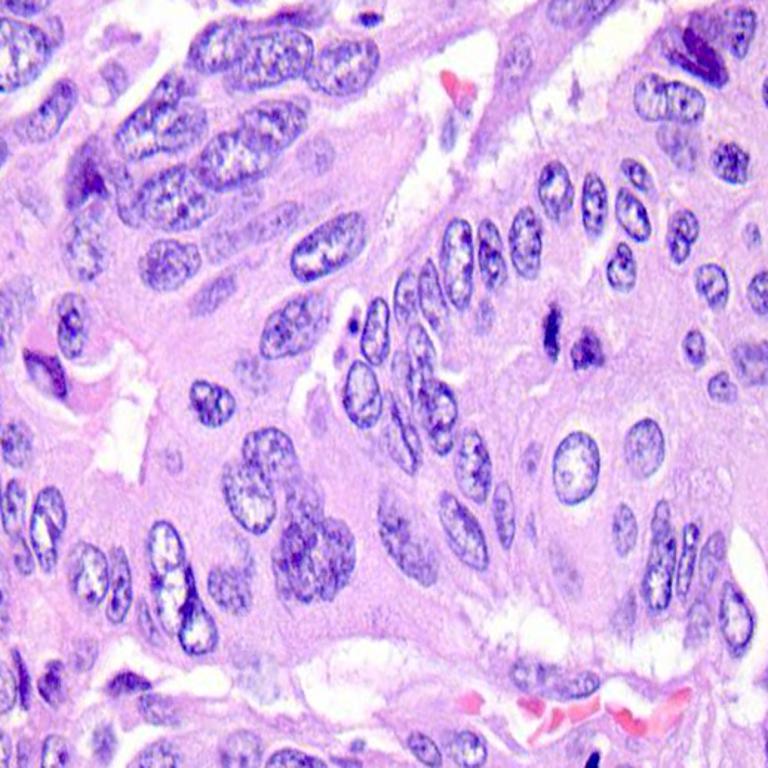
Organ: colon
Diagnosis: adenocarcinomas